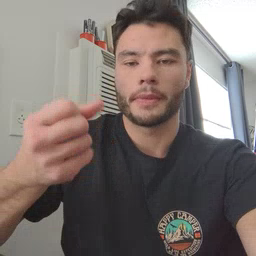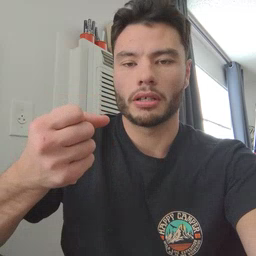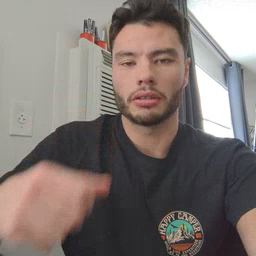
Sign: milk